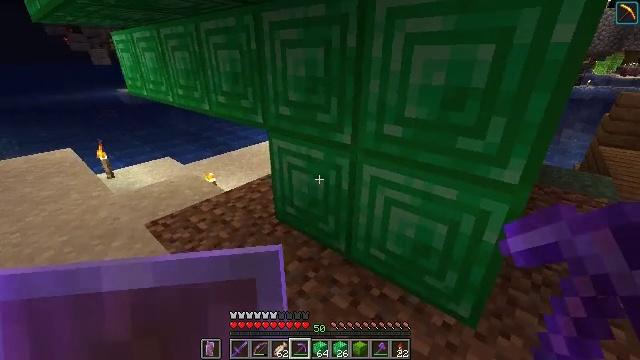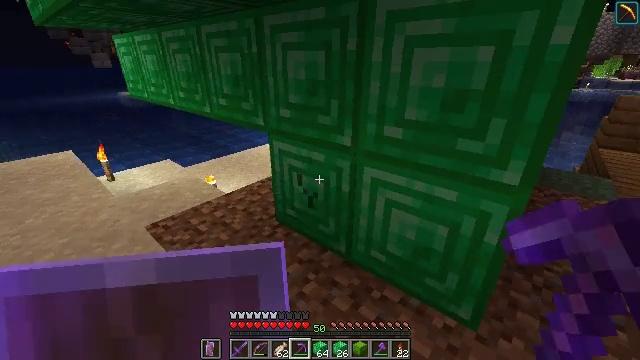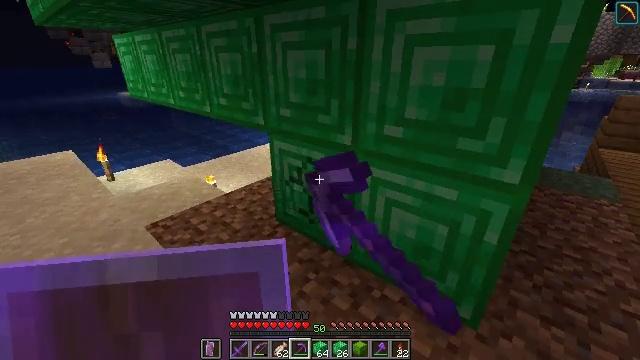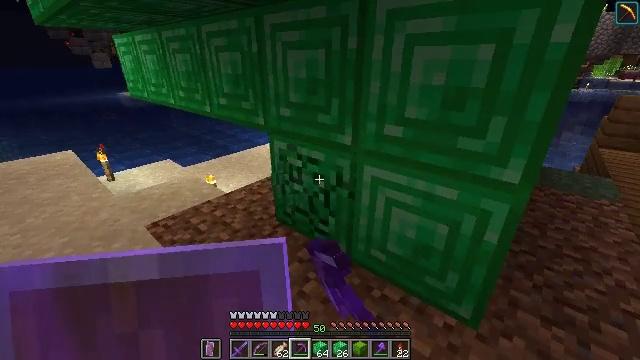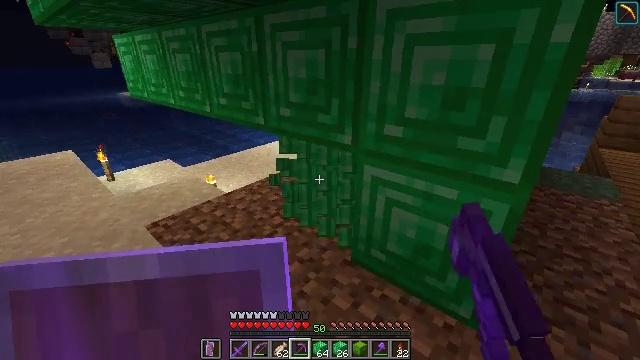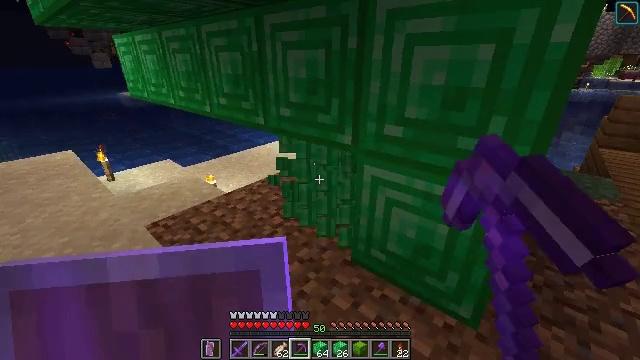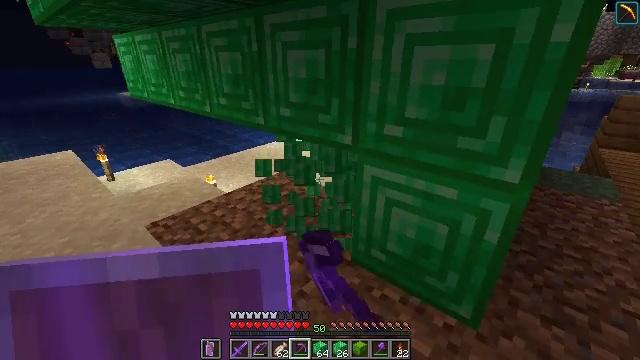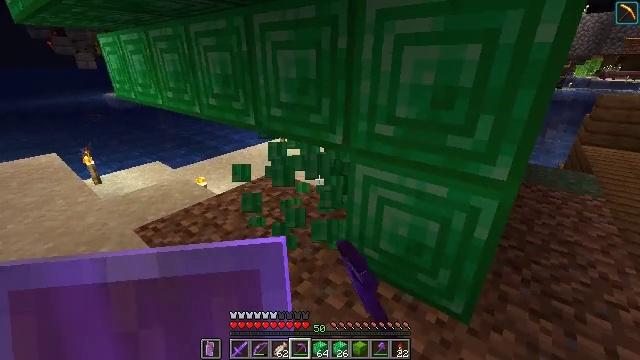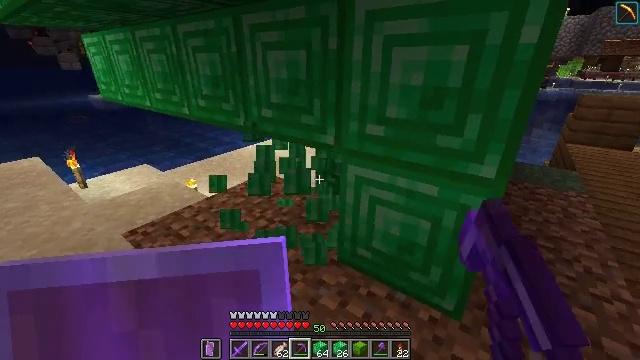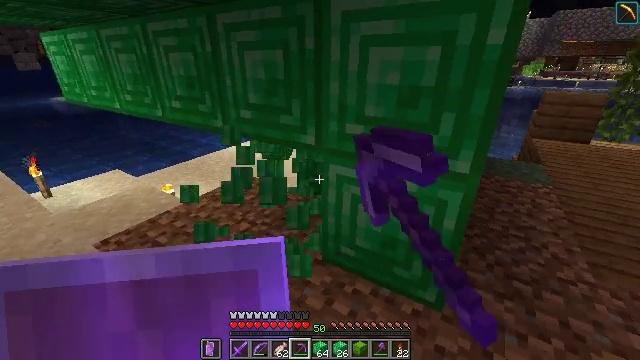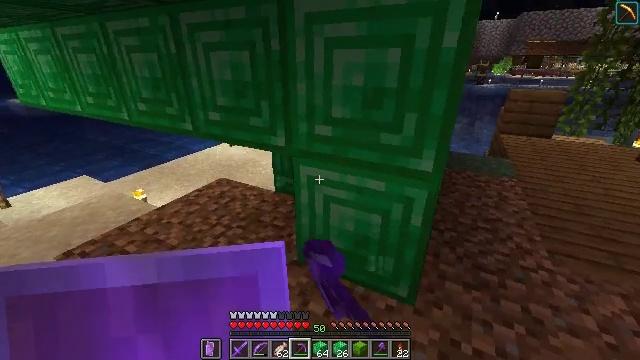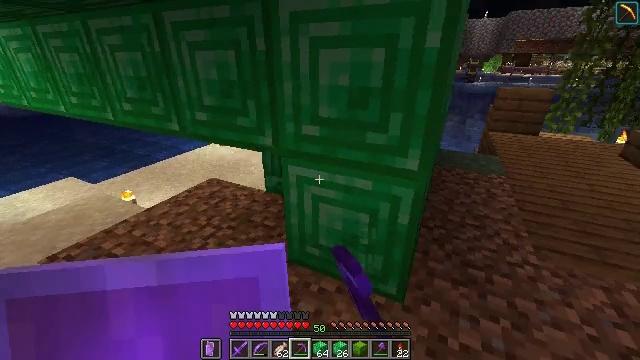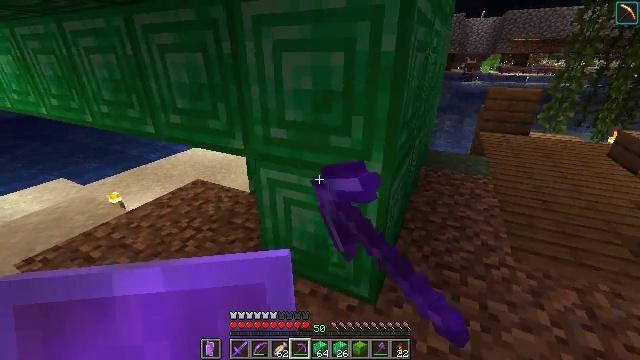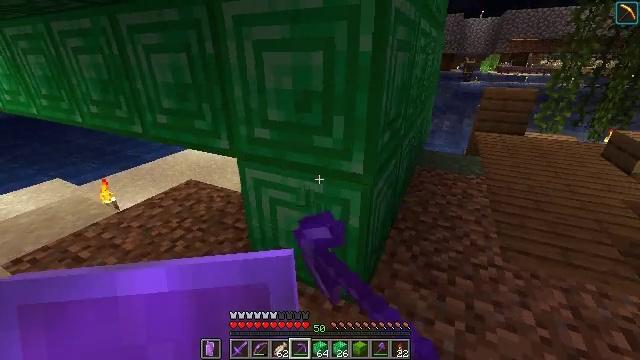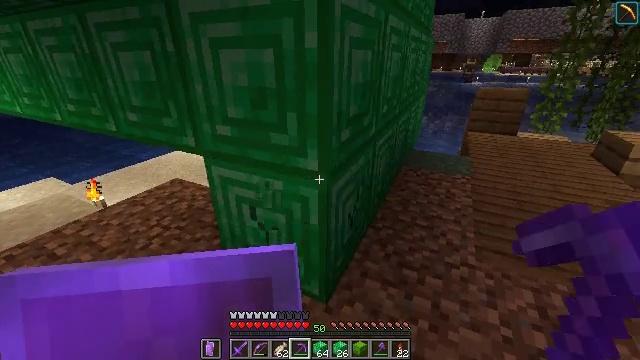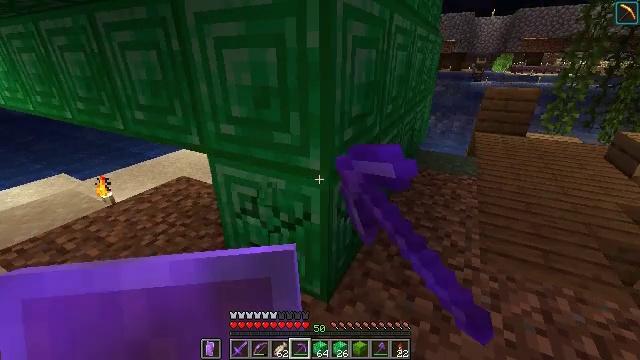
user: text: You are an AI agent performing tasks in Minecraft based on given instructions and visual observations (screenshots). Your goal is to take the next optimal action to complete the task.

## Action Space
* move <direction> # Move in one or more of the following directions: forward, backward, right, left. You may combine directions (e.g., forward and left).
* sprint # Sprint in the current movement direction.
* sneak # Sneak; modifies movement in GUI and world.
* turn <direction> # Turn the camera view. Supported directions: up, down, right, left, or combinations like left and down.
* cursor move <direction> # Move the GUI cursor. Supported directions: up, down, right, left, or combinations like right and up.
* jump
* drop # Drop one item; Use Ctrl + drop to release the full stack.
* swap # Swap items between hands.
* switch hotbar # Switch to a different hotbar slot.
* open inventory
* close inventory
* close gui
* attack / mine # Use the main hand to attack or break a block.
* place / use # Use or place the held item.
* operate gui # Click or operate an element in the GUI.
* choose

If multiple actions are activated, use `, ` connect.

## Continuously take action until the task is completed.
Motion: motion action
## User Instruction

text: Mine the emerald block.
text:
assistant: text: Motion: attack / mine
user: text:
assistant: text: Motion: attack / mine
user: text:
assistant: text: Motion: attack / mine
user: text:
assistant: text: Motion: attack / mine
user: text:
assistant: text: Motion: attack / mine
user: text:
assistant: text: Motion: attack / mine
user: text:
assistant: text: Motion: turn right, attack / mine
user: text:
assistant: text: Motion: turn right, attack / mine
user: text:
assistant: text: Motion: turn right, attack / mine
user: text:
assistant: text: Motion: move right, turn right, attack / mine
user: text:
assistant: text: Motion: move right, turn right, attack / mine
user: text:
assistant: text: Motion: move right, attack / mine
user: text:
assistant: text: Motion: move right, attack / mine
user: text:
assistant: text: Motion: attack / mine
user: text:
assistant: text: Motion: turn left, attack / mine
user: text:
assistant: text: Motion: turn left, attack / mine
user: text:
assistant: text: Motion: attack / mine
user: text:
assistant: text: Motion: attack / mine
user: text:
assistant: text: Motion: attack / mine
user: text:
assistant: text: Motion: attack / mine
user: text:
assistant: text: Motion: attack / mine
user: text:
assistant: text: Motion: turn left, attack / mine
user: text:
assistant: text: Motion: turn left, attack / mine
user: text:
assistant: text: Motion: turn left, attack / mine
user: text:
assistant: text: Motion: move forward, turn left, attack / mine
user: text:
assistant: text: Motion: move forward, attack / mine
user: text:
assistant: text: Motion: move forward, attack / mine
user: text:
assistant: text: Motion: move forward, attack / mine
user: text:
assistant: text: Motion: move forward, attack / mine
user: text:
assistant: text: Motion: move forward, attack / mine